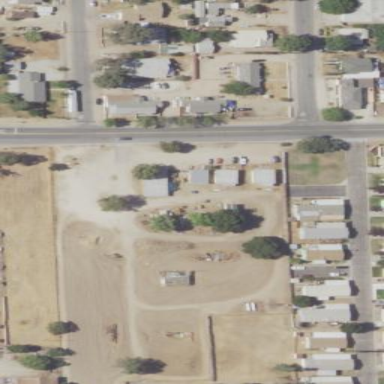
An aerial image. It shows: Residential area designated for mobile homes - mobile home park.